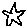
Label: star